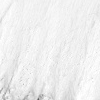
Atmospheric dust classification: not_dusty